Interaction volume radius: 10 \u00c5
Interaction volume height: 45 \u00c5
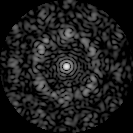
Disorder parameter: 0.7116